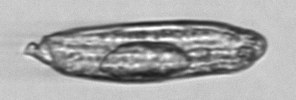
Label: Katodinium_or_Torodinium